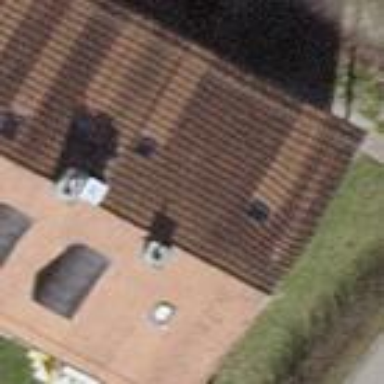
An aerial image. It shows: Building with tiled roof.